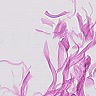
Metastatic tissue present: no